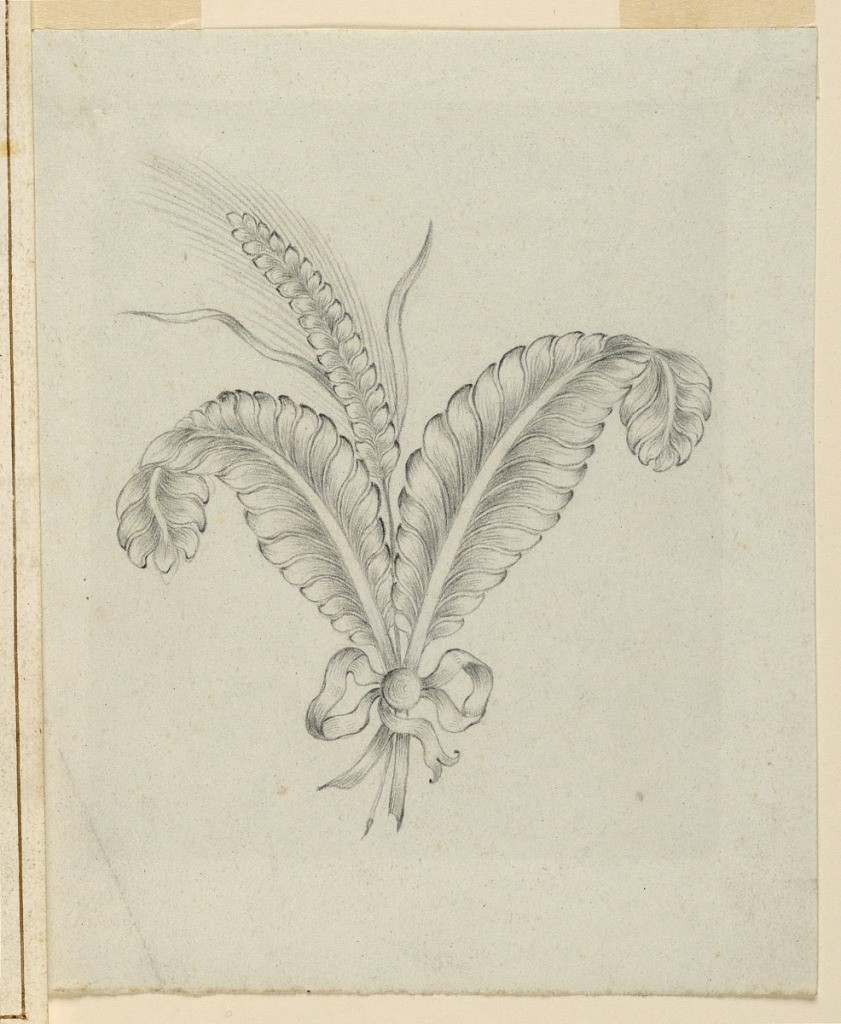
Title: Design for a Corsage
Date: ca. 1830
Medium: Graphite on paper
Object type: Drawing
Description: Jewelry design for a corsage brooch. Two leaves, ears of barlet, and a knot of ribbon.